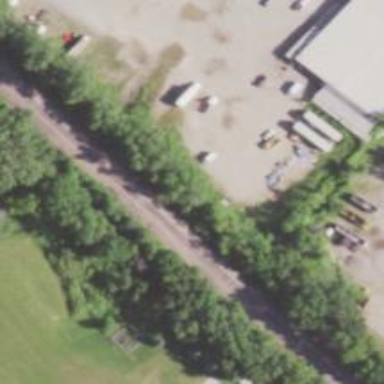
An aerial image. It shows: Disused railway.